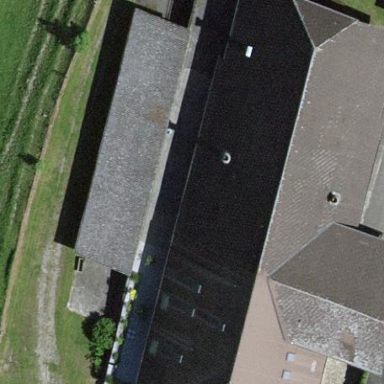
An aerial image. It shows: Farm building.